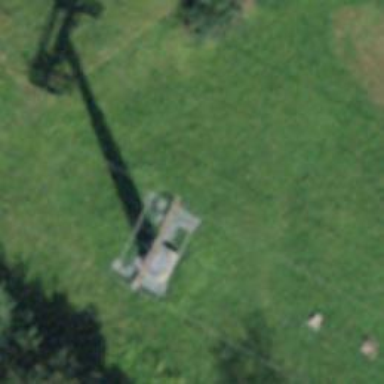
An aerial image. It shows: Pylon for aerialway.